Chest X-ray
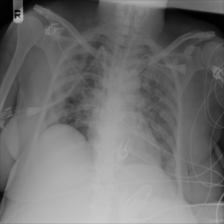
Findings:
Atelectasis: negative
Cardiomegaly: negative
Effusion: negative
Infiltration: negative
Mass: negative
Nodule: negative
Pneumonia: negative
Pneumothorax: negative
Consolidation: negative
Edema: negative
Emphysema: negative
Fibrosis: negative
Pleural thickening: negative
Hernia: negative